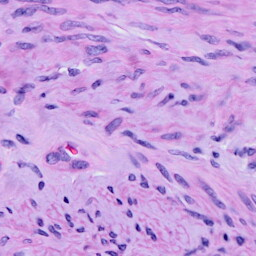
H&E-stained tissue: Cervix